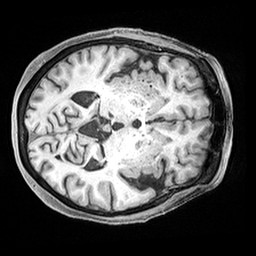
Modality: T1w
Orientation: axial
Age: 80
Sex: female
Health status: healthy
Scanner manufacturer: siemens
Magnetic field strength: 3 T
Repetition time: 2.4 s
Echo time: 0.00217 s